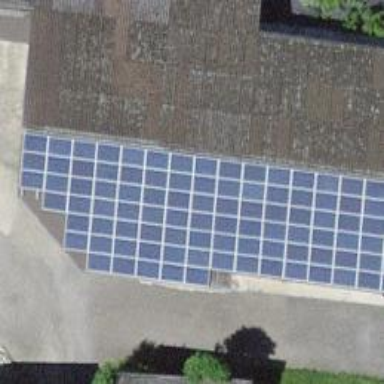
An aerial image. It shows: Solar power generator with photovoltaic panels.